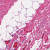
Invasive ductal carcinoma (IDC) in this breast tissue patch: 0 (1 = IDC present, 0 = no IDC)